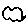
Label: cloud